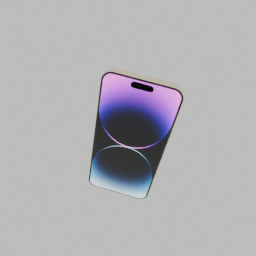
Label: electronics